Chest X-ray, AP view. Patient: 48 years old, sex F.
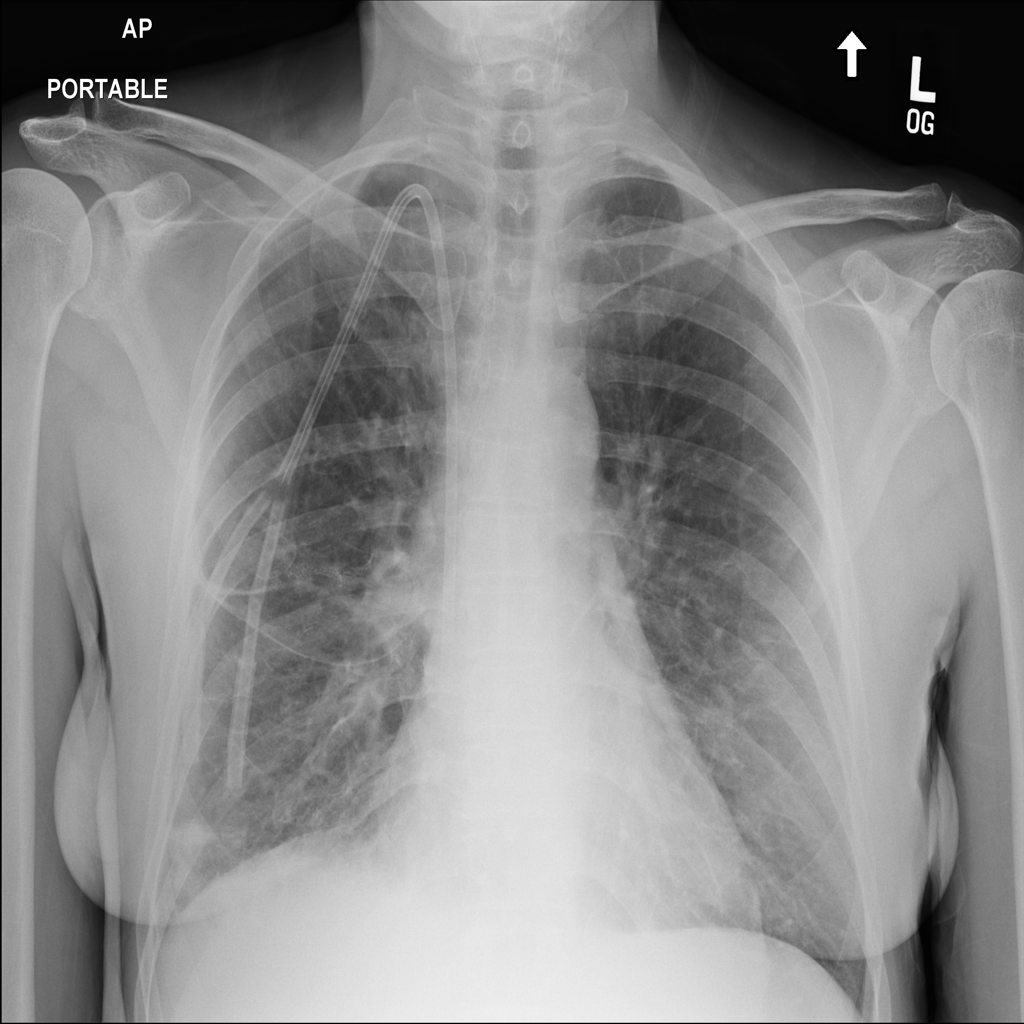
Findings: Infiltration